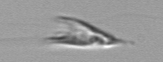
Label: Chrysochromulina_lanceolata